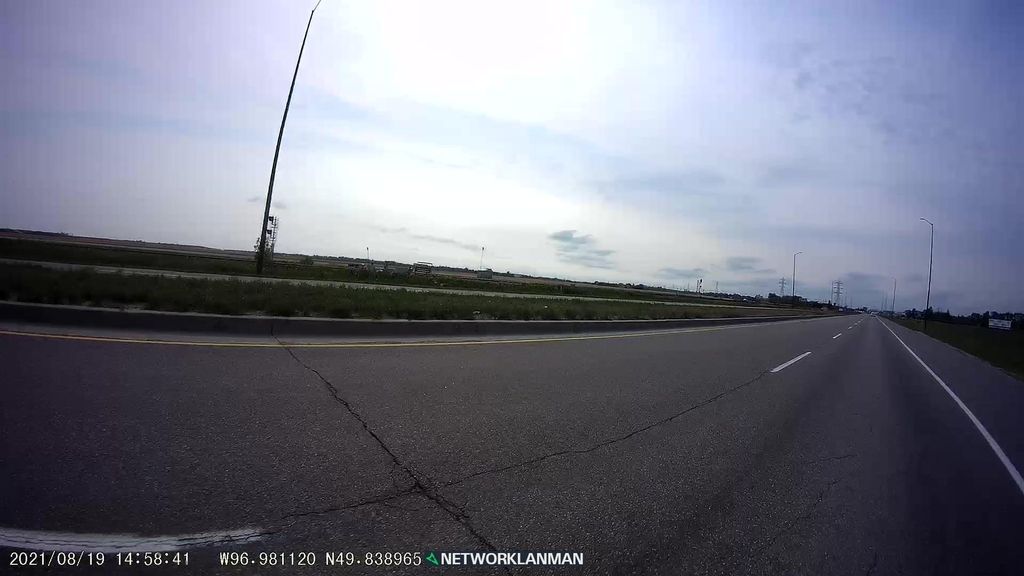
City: winnipeg